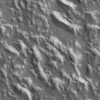
Label: not_dusty